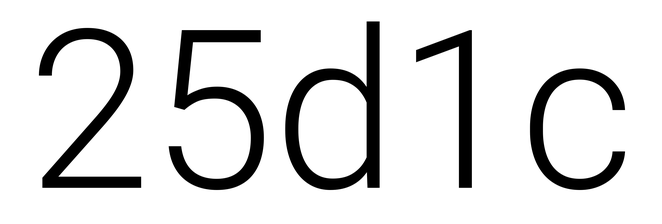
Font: Roboto_Light